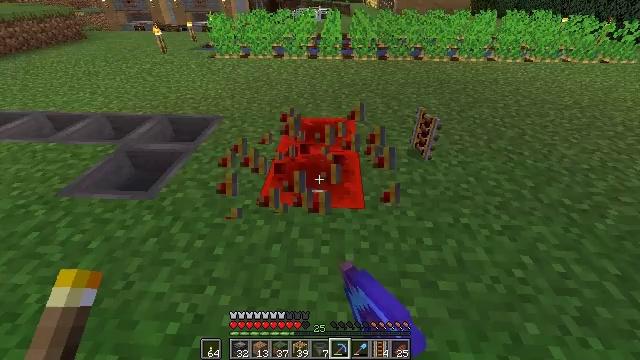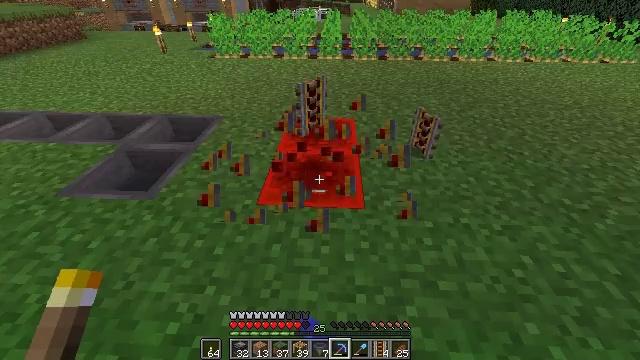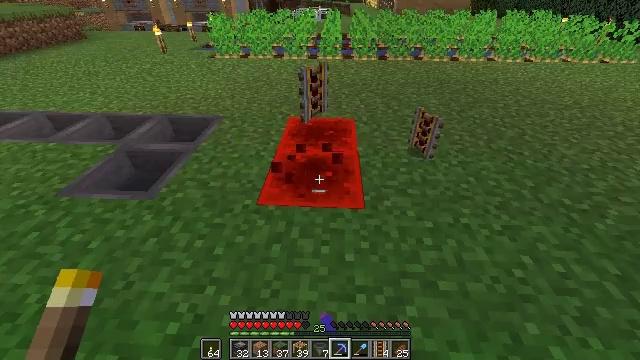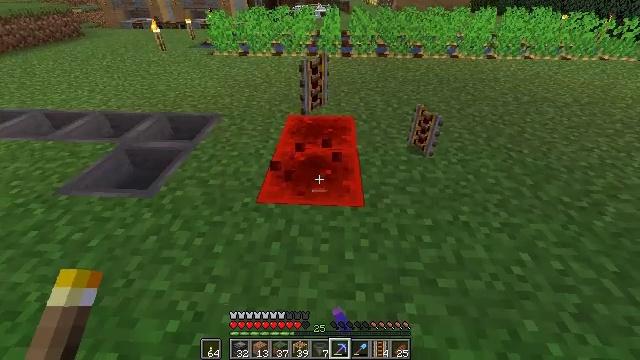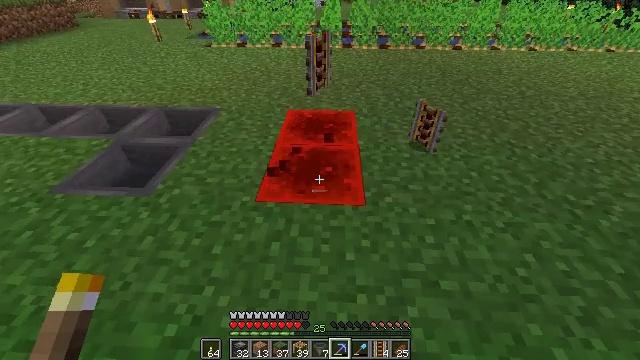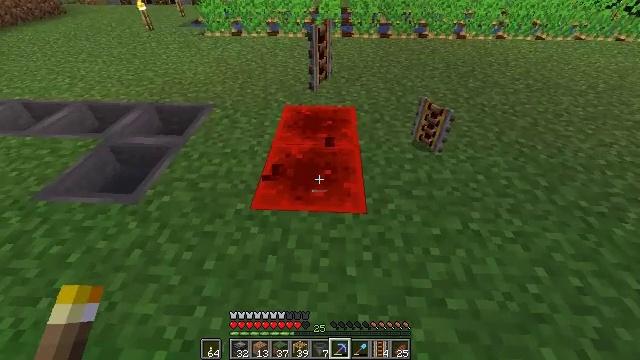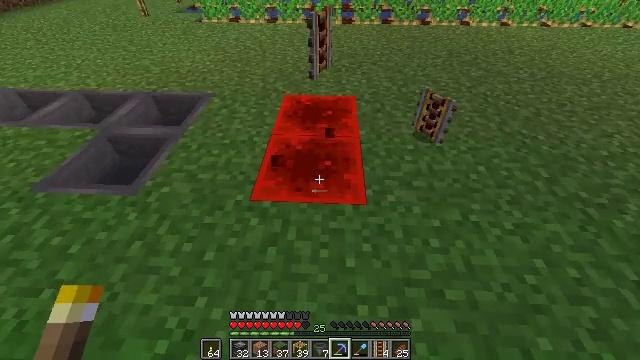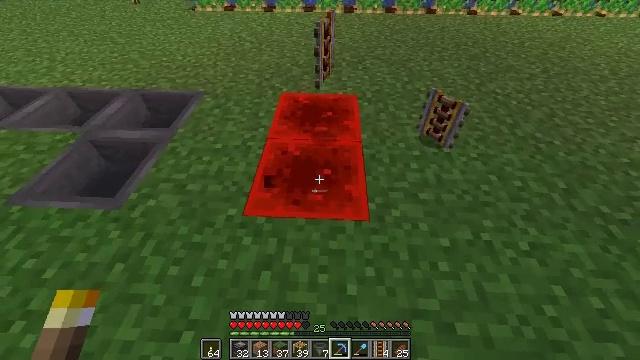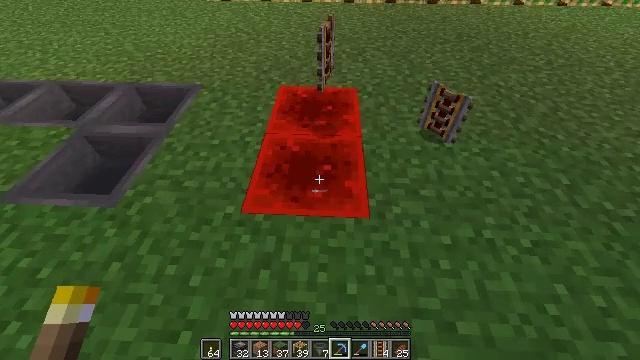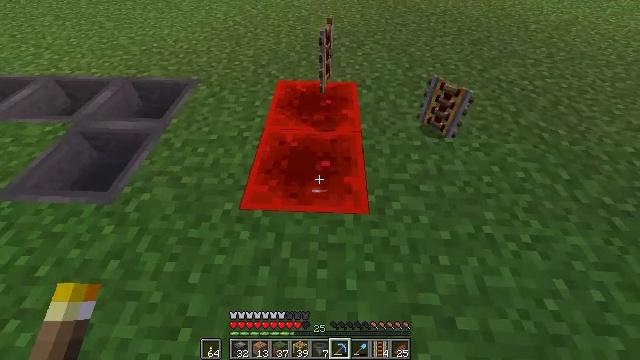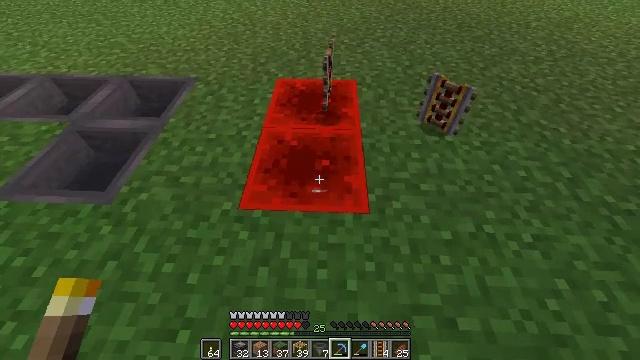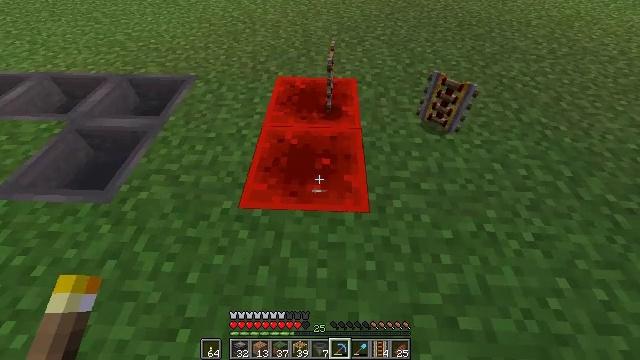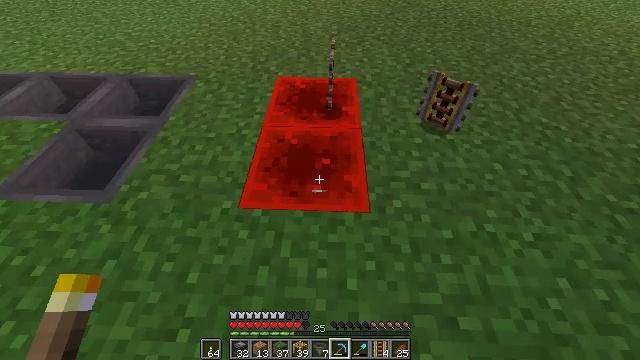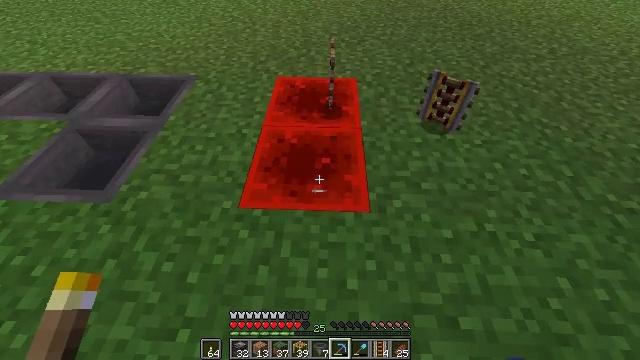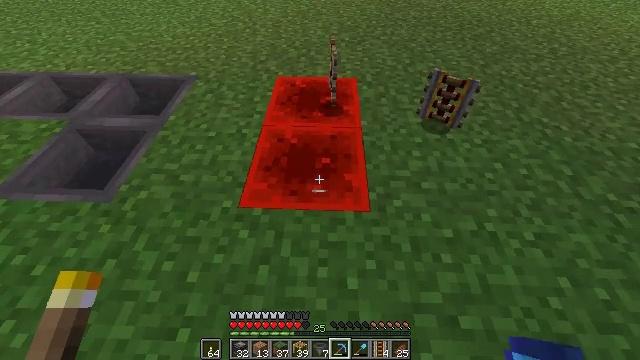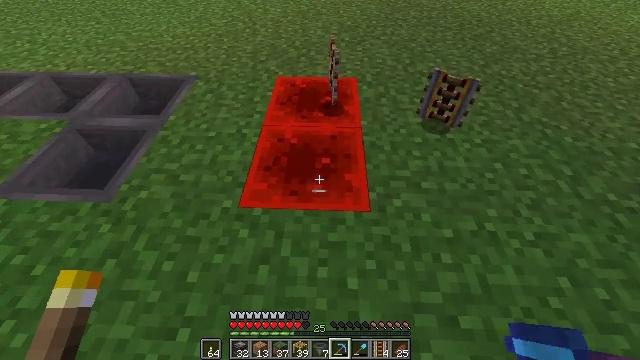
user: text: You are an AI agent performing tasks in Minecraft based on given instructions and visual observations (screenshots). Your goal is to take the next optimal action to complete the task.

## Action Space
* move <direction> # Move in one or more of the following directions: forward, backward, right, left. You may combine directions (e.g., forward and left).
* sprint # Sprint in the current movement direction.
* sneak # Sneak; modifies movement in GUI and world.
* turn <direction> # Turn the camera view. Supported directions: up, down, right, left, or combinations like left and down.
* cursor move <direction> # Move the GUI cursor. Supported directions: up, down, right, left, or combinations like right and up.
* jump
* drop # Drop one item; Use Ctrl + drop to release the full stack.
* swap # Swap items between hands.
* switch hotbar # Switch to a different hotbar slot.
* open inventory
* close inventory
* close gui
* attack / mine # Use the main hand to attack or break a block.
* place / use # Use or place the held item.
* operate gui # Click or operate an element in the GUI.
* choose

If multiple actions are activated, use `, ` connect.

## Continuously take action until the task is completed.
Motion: motion action
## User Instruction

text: Break the redstone block to use as materials.
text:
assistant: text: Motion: attack / mine
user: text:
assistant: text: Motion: attack / mine
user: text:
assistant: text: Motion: no_op
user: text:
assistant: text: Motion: move forward, turn down
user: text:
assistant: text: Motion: move forward, turn down
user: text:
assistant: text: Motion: move forward, turn down
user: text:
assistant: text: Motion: turn down
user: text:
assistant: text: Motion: turn down
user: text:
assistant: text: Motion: turn down
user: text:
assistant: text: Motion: no_op
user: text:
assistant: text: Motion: no_op
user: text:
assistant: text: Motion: no_op
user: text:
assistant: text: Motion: no_op
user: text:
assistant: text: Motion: no_op
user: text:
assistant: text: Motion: no_op
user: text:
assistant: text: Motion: no_op
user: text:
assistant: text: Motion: no_op
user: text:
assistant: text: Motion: no_op
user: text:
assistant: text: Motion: no_op
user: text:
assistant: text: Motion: attack / mine
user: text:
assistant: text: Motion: attack / mine
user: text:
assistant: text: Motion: attack / mine
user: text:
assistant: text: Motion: attack / mine
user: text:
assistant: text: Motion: attack / mine
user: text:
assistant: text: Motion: attack / mine
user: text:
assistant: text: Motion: attack / mine
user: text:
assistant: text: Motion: move forward, attack / mine
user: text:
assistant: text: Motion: move forward, attack / mine
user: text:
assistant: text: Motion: move forward, attack / mine
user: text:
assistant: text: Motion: attack / mine